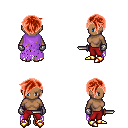
a pixel art fantasy rpg character, female body template, human, dark skin, maroon tattered cape, red pants, red pixie cut hairstyle, metal gloves, gold boots, dagger, four views (front, back, left, right), 2x2 character sprite sheet, small pixel art, hard edges, no anti-aliasing